Interaction volume radius: 5 \u00c5
Interaction volume height: 10 \u00c5
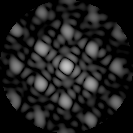
Disorder parameter: 0.1719